Question: I retrieve the data from 'FireBase' and trying to display an image next to each data ('TextView'). But the image is displayed on the first data only.

I want every data to have an image.
'''
val database = FirebaseDatabase.getInstance().reference
val getData = object : ValueEventListener {
override fun onDataChange(snapshot: DataSnapshot) {
val myData = SpannableStringBuilder()
for (i in snapshot.children) {
val data = i.child("myData").value
myData.append("$data
")
// Get image from drawable and set size
val drawable: Drawable? = context?.let { ContextCompat.getDrawable(it, R.drawable.myImage) }
drawable?.setBounds(0, 0, textView.lineHeight, textView.lineHeight)
// Set image span to the first letter
val span: ImageSpan? = drawable?.let { ImageSpan(it, ImageSpan.ALIGN_BASELINE) }
myData.setSpan(span, 0, 1, Spanned.SPAN_EXCLUSIVE_EXCLUSIVE)
}
textView.text = myData
}
override fun onCancelled(error: DatabaseError) {
}
}
database.addValueEventListener(getData)
'''
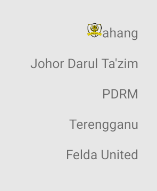
Answer: The problem is at 'myData.setSpan(span, 0, 1, Spanned.SPAN_EXCLUSIVE_EXCLUSIVE)'.
You always set the image span at the first of the whole string. Do something like this:
'''
override fun onDataChange(snapshot: DataSnapshot) {
val builder = SpannableStringBuilder()
snapshot.children.forEach { data ->
builder.append("$data#") // the '#' doesn't mind and will be replaced with the image span
val span = context?.let {
ImageSpan(it, R.drawable.myImage, DynamicDrawableSpan.ALIGN_BASELINE)
}
builder.setSpan(
span,
builder.length - 1,
builder.length,
Spanned.SPAN_EXCLUSIVE_EXCLUSIVE
)
builder.append("
") // at the end, append new lines
}
textView.text = builder
}
'''